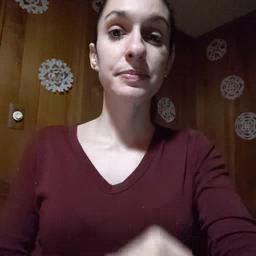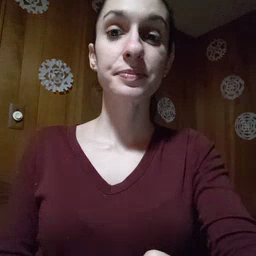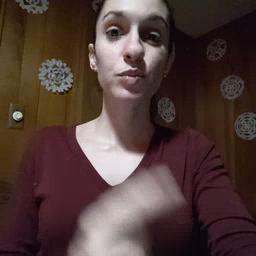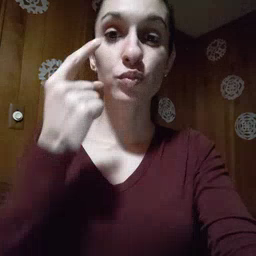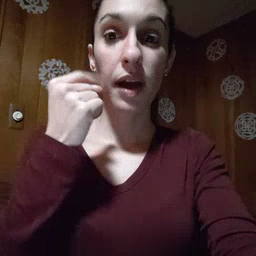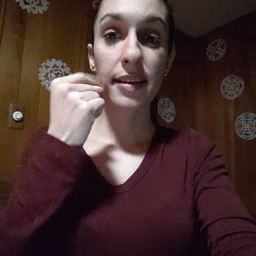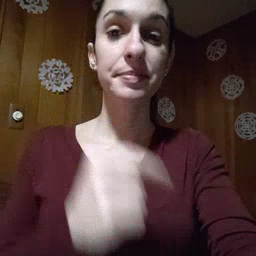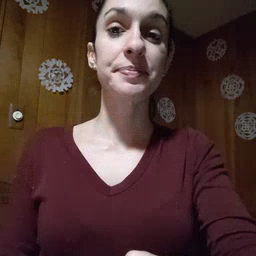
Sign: cry